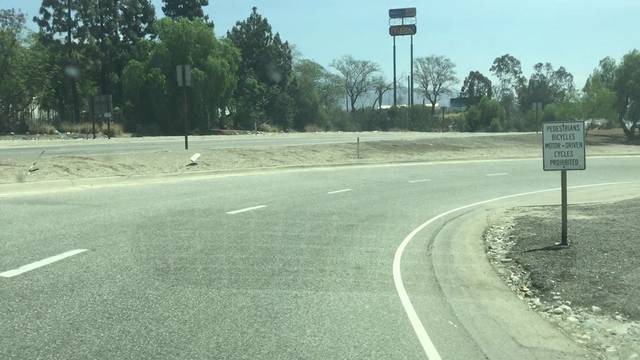
Region: United States
Coordinates: 34.131, -117.933